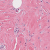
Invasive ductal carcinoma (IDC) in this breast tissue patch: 0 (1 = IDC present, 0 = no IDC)